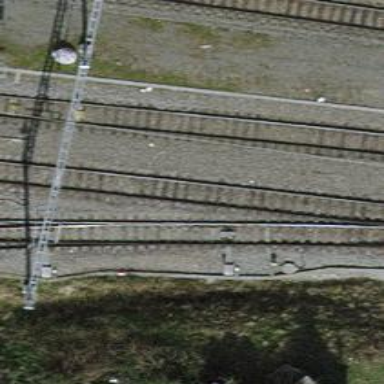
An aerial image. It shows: Single-track electrified railway siding with contact line.